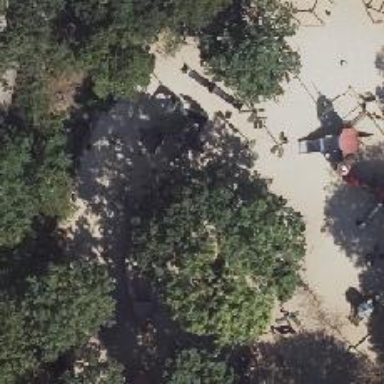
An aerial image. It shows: Table in playground.